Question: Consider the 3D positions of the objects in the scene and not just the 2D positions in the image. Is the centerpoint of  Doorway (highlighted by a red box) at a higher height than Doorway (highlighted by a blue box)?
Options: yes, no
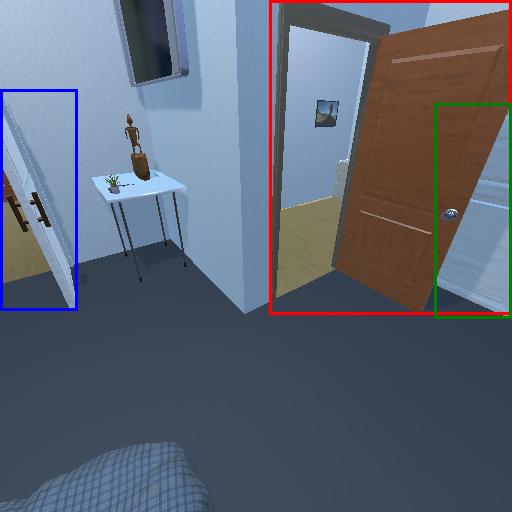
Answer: yes